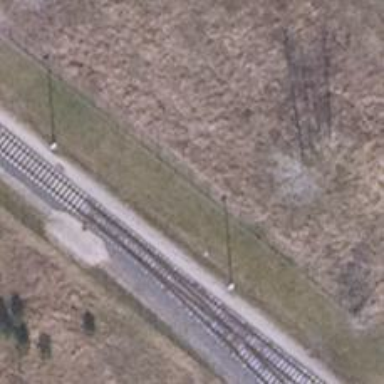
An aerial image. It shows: Railway yard.